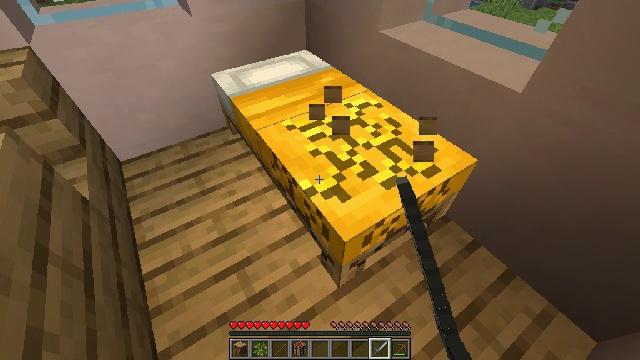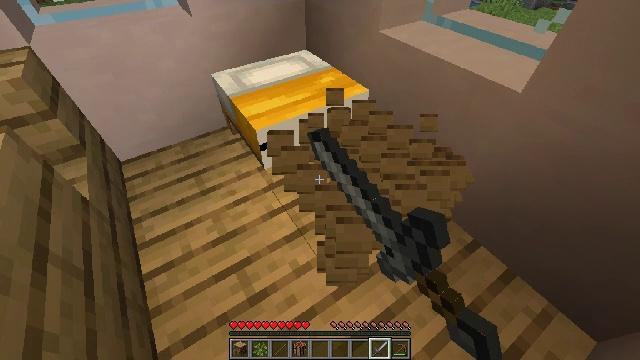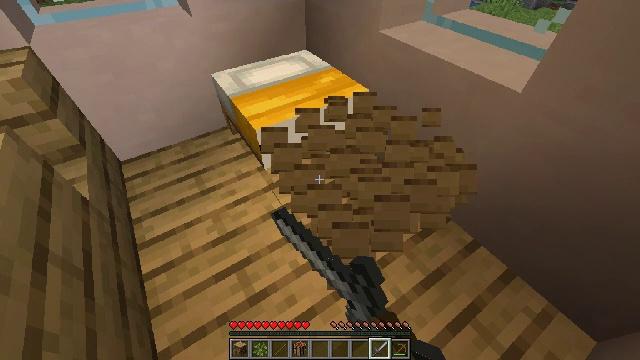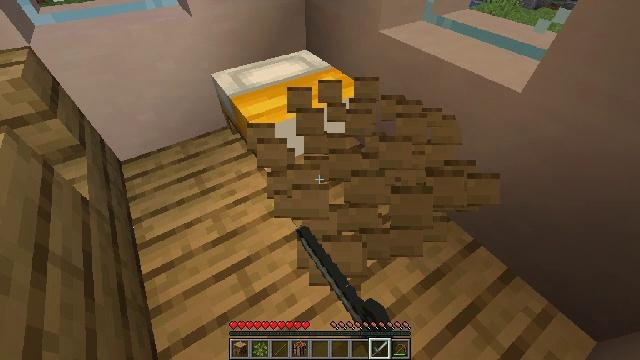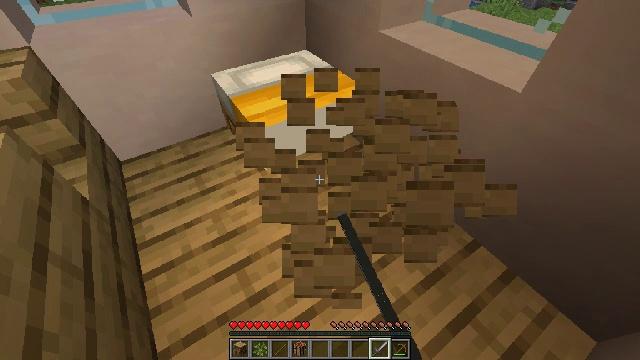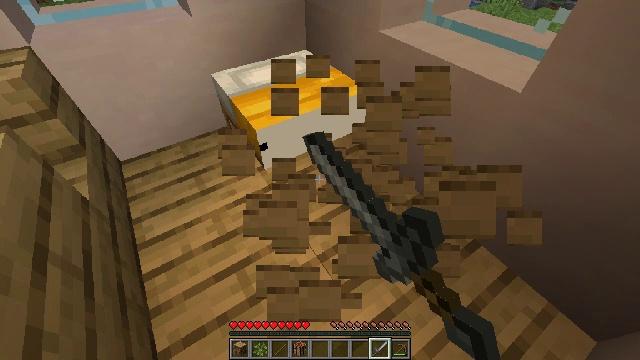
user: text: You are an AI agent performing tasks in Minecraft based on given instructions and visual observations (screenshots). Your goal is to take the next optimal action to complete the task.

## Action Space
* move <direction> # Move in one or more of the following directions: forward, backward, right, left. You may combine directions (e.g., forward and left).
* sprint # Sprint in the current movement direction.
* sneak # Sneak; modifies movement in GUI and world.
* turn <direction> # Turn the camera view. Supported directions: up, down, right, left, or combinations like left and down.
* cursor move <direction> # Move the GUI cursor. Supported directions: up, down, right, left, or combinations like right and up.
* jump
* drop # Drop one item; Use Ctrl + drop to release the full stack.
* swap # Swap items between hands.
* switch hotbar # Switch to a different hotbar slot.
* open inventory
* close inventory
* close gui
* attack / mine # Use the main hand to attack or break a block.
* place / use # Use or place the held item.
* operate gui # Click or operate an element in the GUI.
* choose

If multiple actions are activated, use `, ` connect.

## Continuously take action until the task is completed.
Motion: motion action
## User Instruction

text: Mine the yellow bed to pick it up.
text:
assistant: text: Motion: attack / mine
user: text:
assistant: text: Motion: attack / mine
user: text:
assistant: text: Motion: attack / mine
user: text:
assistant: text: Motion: attack / mine
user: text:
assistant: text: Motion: attack / mine
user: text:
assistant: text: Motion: attack / mine